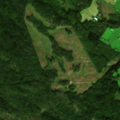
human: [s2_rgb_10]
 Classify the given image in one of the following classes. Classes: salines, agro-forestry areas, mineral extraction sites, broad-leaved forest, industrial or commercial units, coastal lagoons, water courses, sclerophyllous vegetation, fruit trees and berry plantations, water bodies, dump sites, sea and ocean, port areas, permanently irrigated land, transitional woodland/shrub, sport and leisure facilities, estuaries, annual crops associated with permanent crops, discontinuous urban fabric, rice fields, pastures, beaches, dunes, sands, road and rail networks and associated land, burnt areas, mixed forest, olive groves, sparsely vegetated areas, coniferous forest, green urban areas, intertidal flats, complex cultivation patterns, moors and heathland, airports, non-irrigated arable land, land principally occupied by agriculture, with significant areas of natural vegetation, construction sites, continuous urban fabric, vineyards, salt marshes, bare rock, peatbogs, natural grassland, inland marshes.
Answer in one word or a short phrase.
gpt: non-irrigated arable land, land principally occupied by agriculture, with significant areas of natural vegetation, coniferous forest, mixed forest, transitional woodland/shrub